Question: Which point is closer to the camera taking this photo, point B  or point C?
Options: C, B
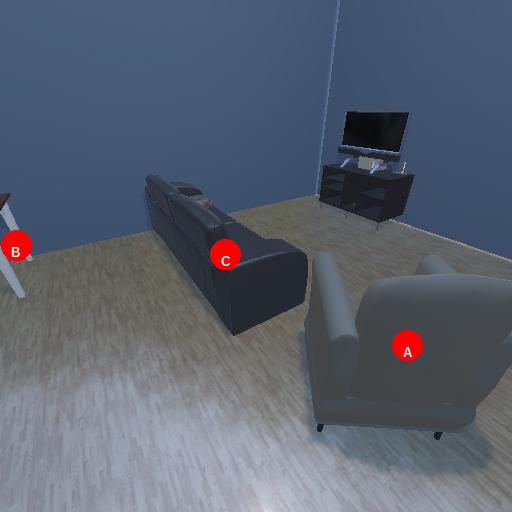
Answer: C